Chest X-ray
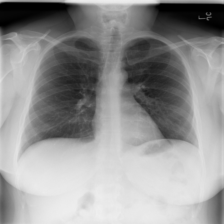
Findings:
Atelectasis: negative
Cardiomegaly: negative
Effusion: negative
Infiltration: positive
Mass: negative
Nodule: negative
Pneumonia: negative
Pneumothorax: negative
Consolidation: negative
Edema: negative
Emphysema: negative
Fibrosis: negative
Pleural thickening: negative
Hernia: negative